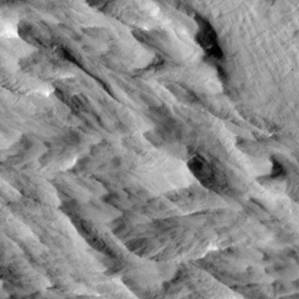
Label: non_frost